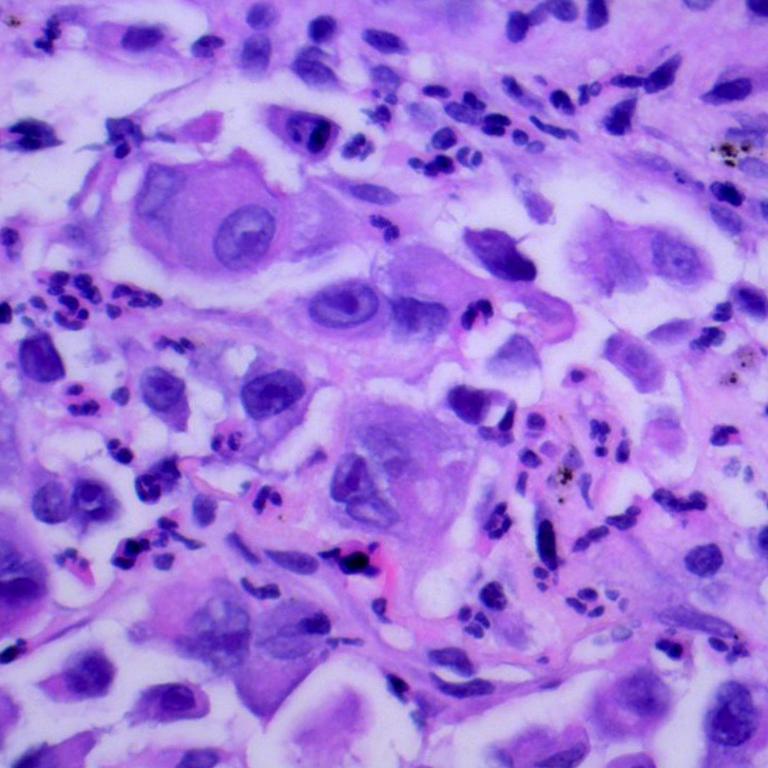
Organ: lung
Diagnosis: adenocarcinomas